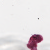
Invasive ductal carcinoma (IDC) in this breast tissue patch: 0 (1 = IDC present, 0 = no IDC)